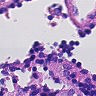
Metastatic tissue present: no